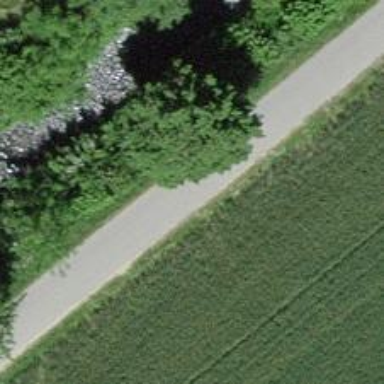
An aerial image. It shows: Unclassified road with asphalt surface.